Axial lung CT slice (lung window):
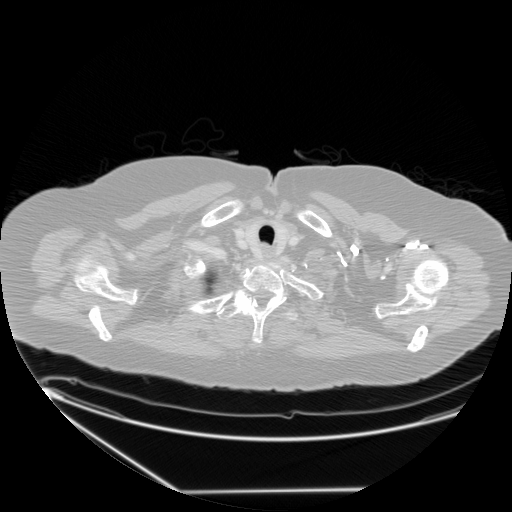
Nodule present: no